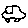
Label: car